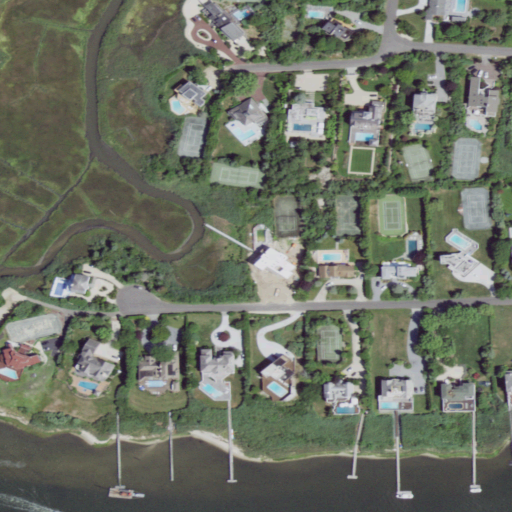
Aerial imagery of cape in New York named Oneck containing medium intensity development, herbaceous wetlands, low intensity development, high intensity development, open water, and open development